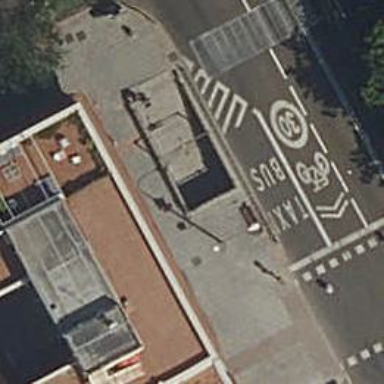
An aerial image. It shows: Subway entrance.